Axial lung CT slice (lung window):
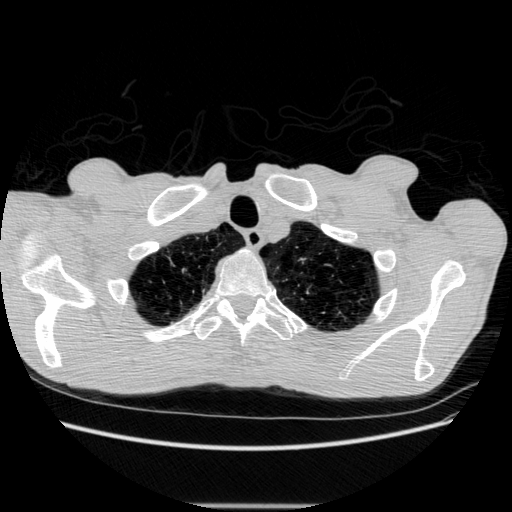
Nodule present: no